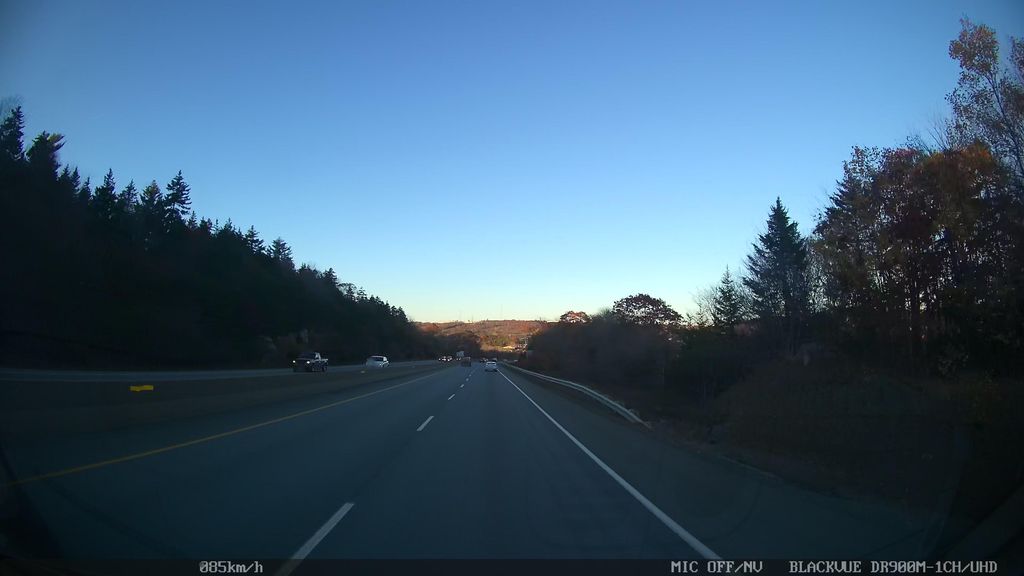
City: halifax